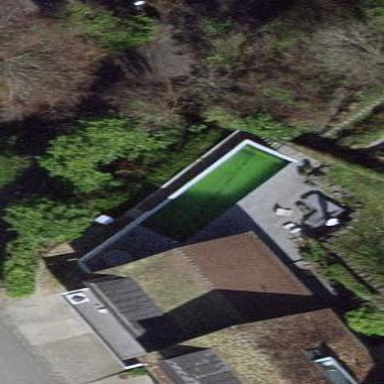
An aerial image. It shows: Swimming pool located in leisure land.